Question: Call what?
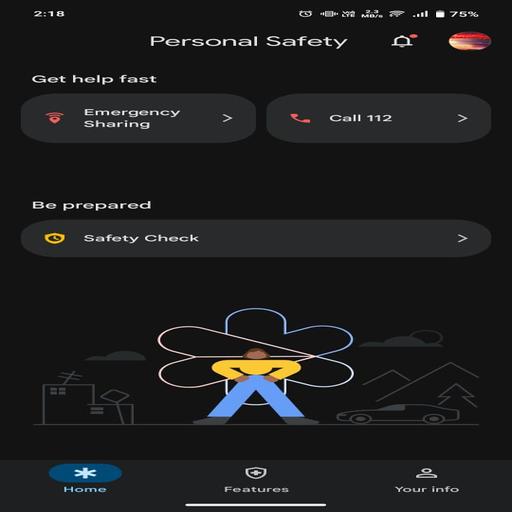
Answer: Call 112